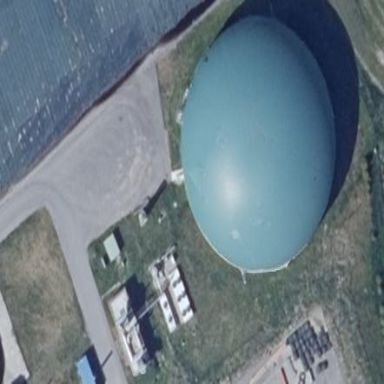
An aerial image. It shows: Building with round covered reservoir that serves as power generator.